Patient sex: M
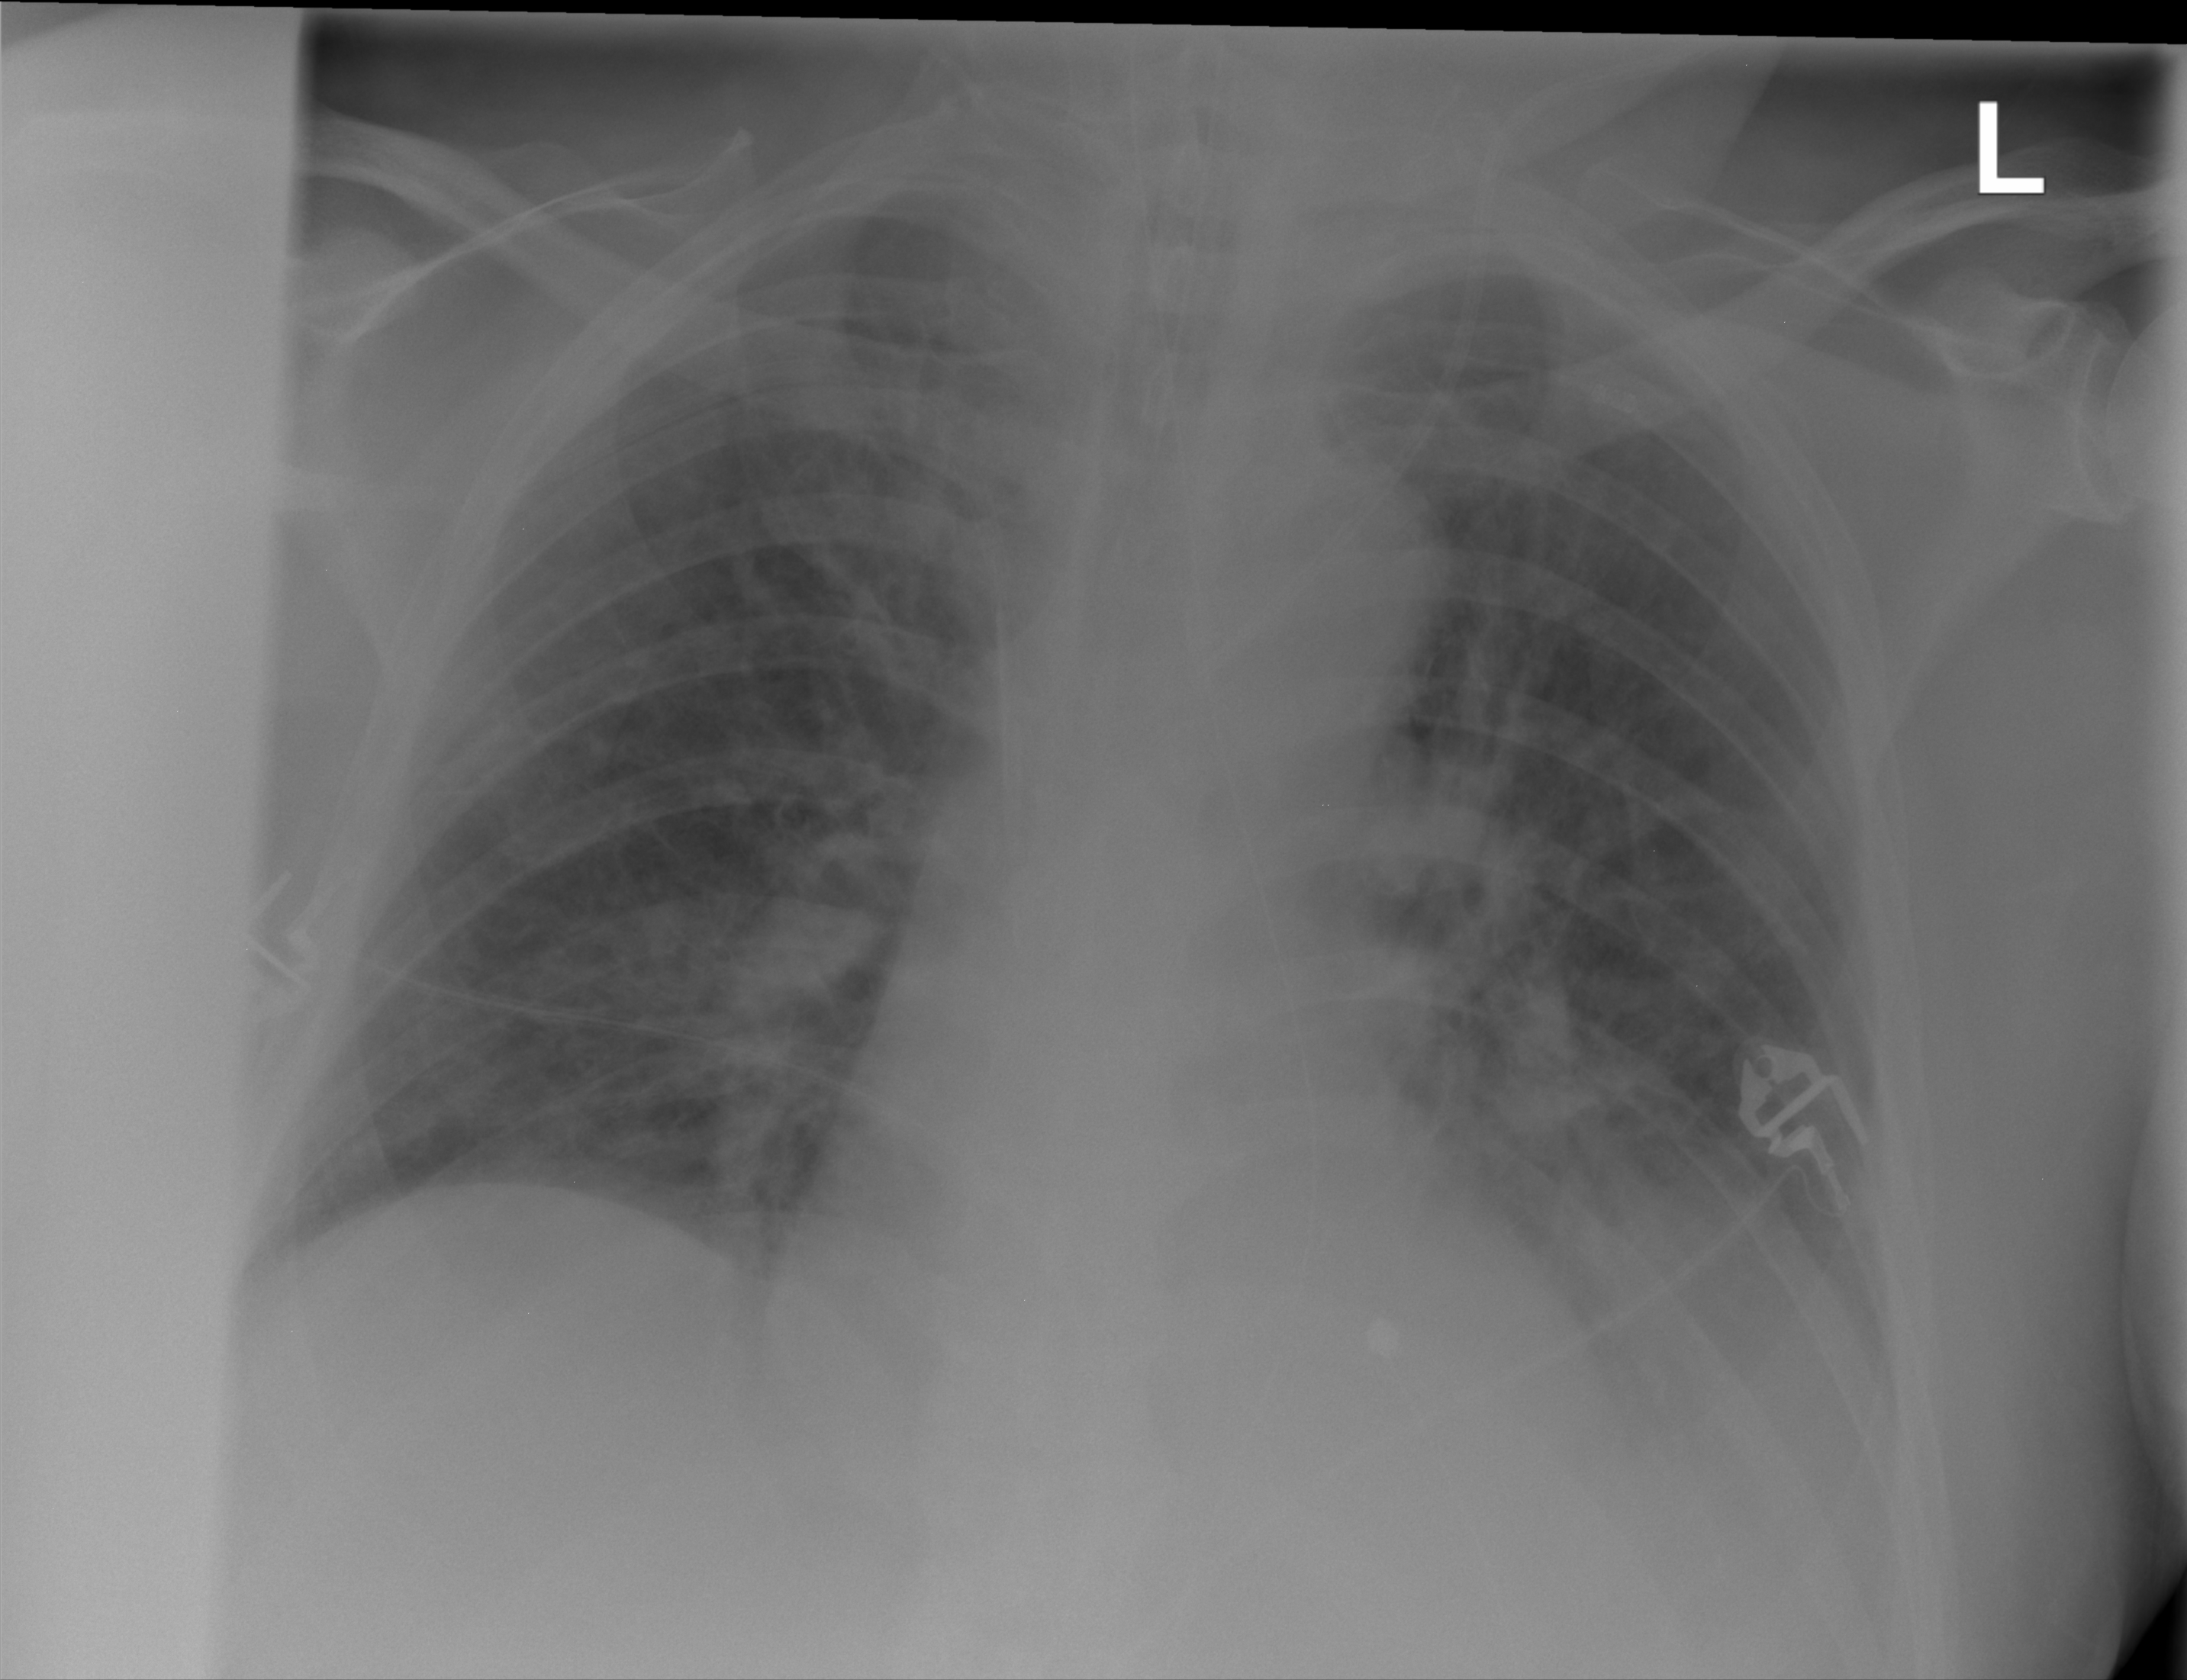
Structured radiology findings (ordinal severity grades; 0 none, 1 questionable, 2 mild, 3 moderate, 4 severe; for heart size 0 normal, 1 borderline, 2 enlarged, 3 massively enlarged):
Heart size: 0
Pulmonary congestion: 2
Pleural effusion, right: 0
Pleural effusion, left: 0
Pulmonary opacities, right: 2
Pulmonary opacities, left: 2
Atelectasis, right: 0
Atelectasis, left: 0